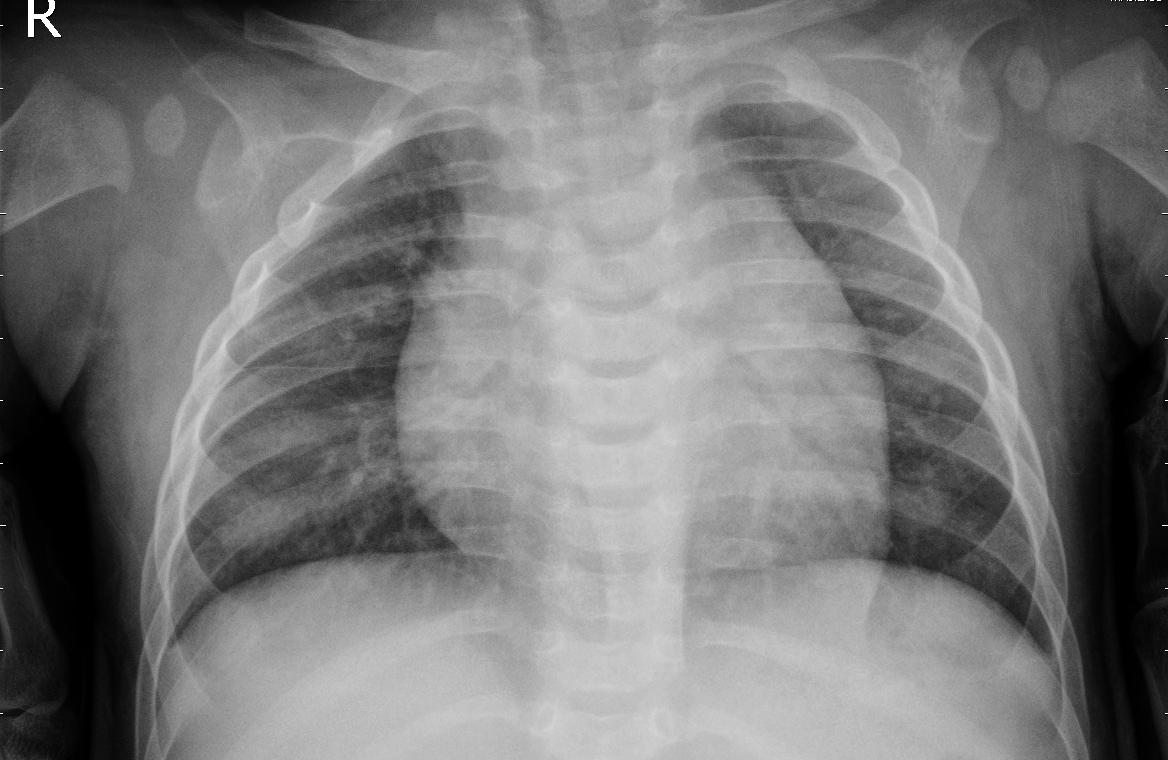
Diagnosis: PNEUMONIA